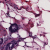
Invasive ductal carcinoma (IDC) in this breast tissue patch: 0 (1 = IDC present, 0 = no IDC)